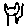
Label: cat